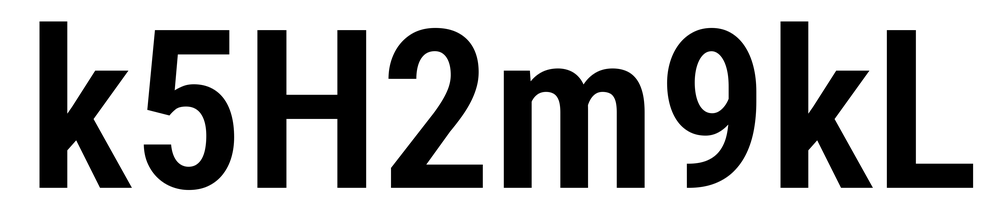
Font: Roboto_Condensed_SemiBold